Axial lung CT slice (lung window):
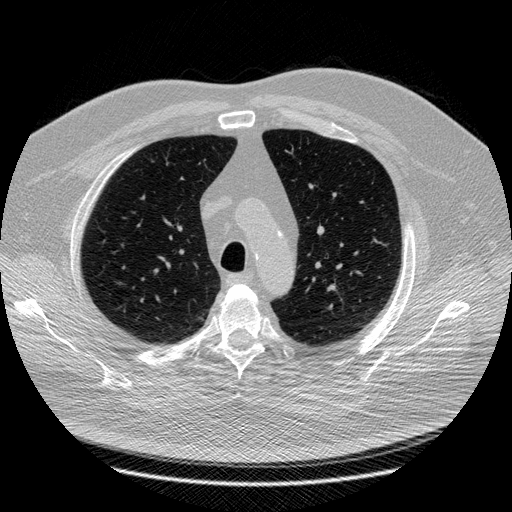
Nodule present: no